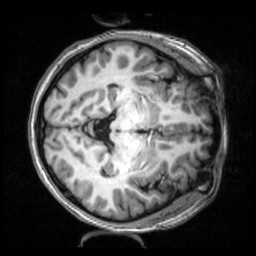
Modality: T1w
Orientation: axial
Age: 21
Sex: female
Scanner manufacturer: siemens
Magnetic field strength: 3 T
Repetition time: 2.53 s
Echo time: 0.00339 s